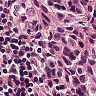
Metastatic tissue present: yes